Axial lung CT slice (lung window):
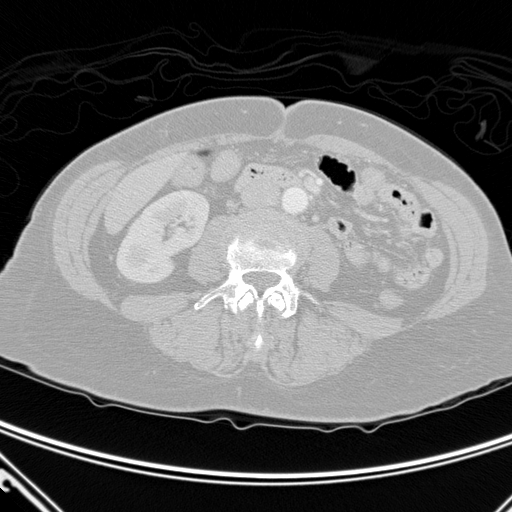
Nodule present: no